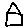
Label: house